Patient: sex M, age 66
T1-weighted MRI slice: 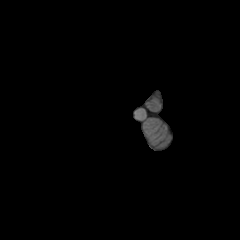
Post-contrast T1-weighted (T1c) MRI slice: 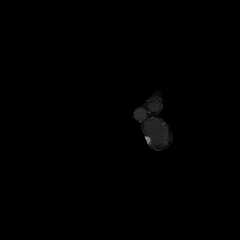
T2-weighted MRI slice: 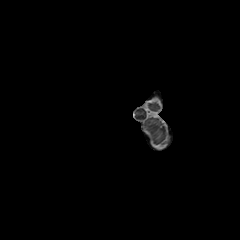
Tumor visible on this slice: no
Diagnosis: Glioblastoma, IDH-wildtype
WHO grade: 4